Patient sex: M
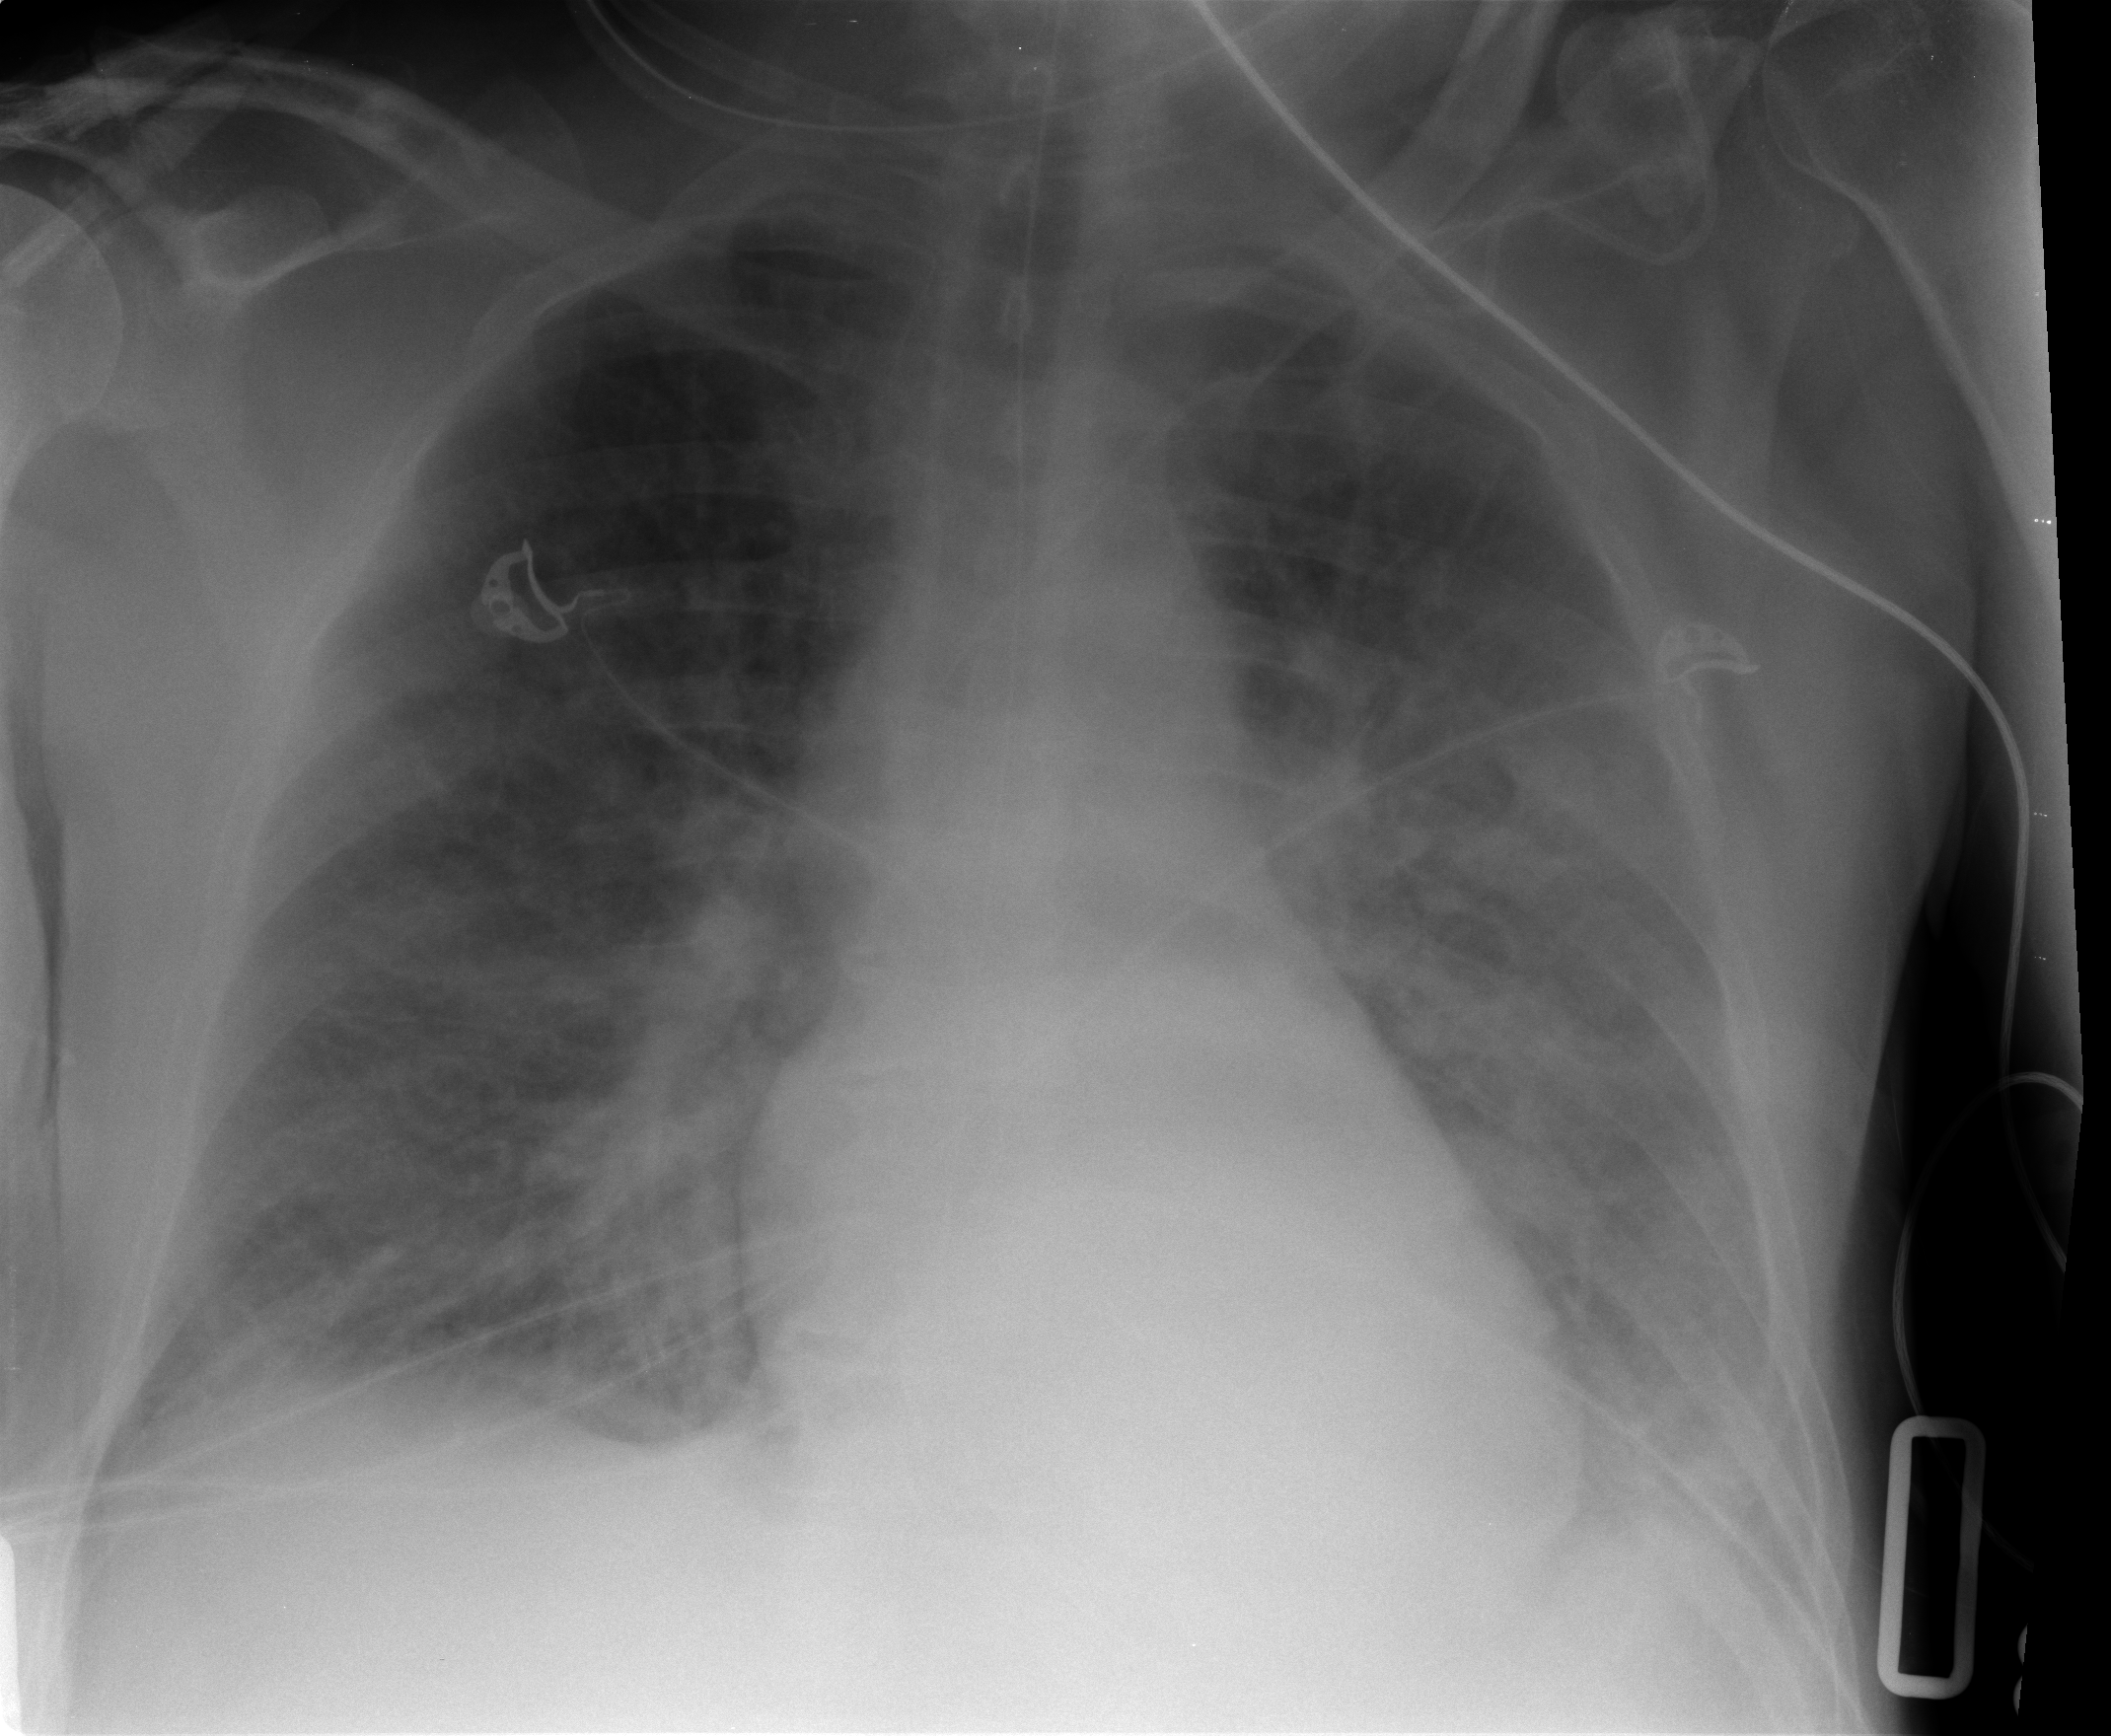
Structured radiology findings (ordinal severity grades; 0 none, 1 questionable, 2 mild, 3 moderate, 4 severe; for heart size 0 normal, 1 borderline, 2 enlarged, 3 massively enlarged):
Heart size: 0
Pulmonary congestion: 2
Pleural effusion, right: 0
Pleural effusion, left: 1
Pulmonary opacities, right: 0
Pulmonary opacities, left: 2
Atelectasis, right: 2
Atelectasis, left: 2